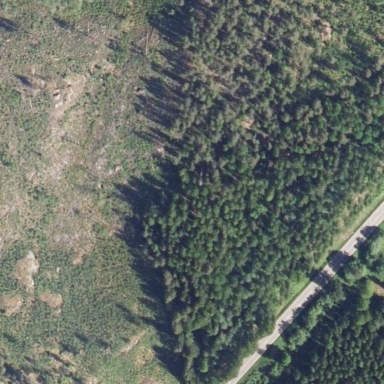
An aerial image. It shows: Forest area.